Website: macys
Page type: payment
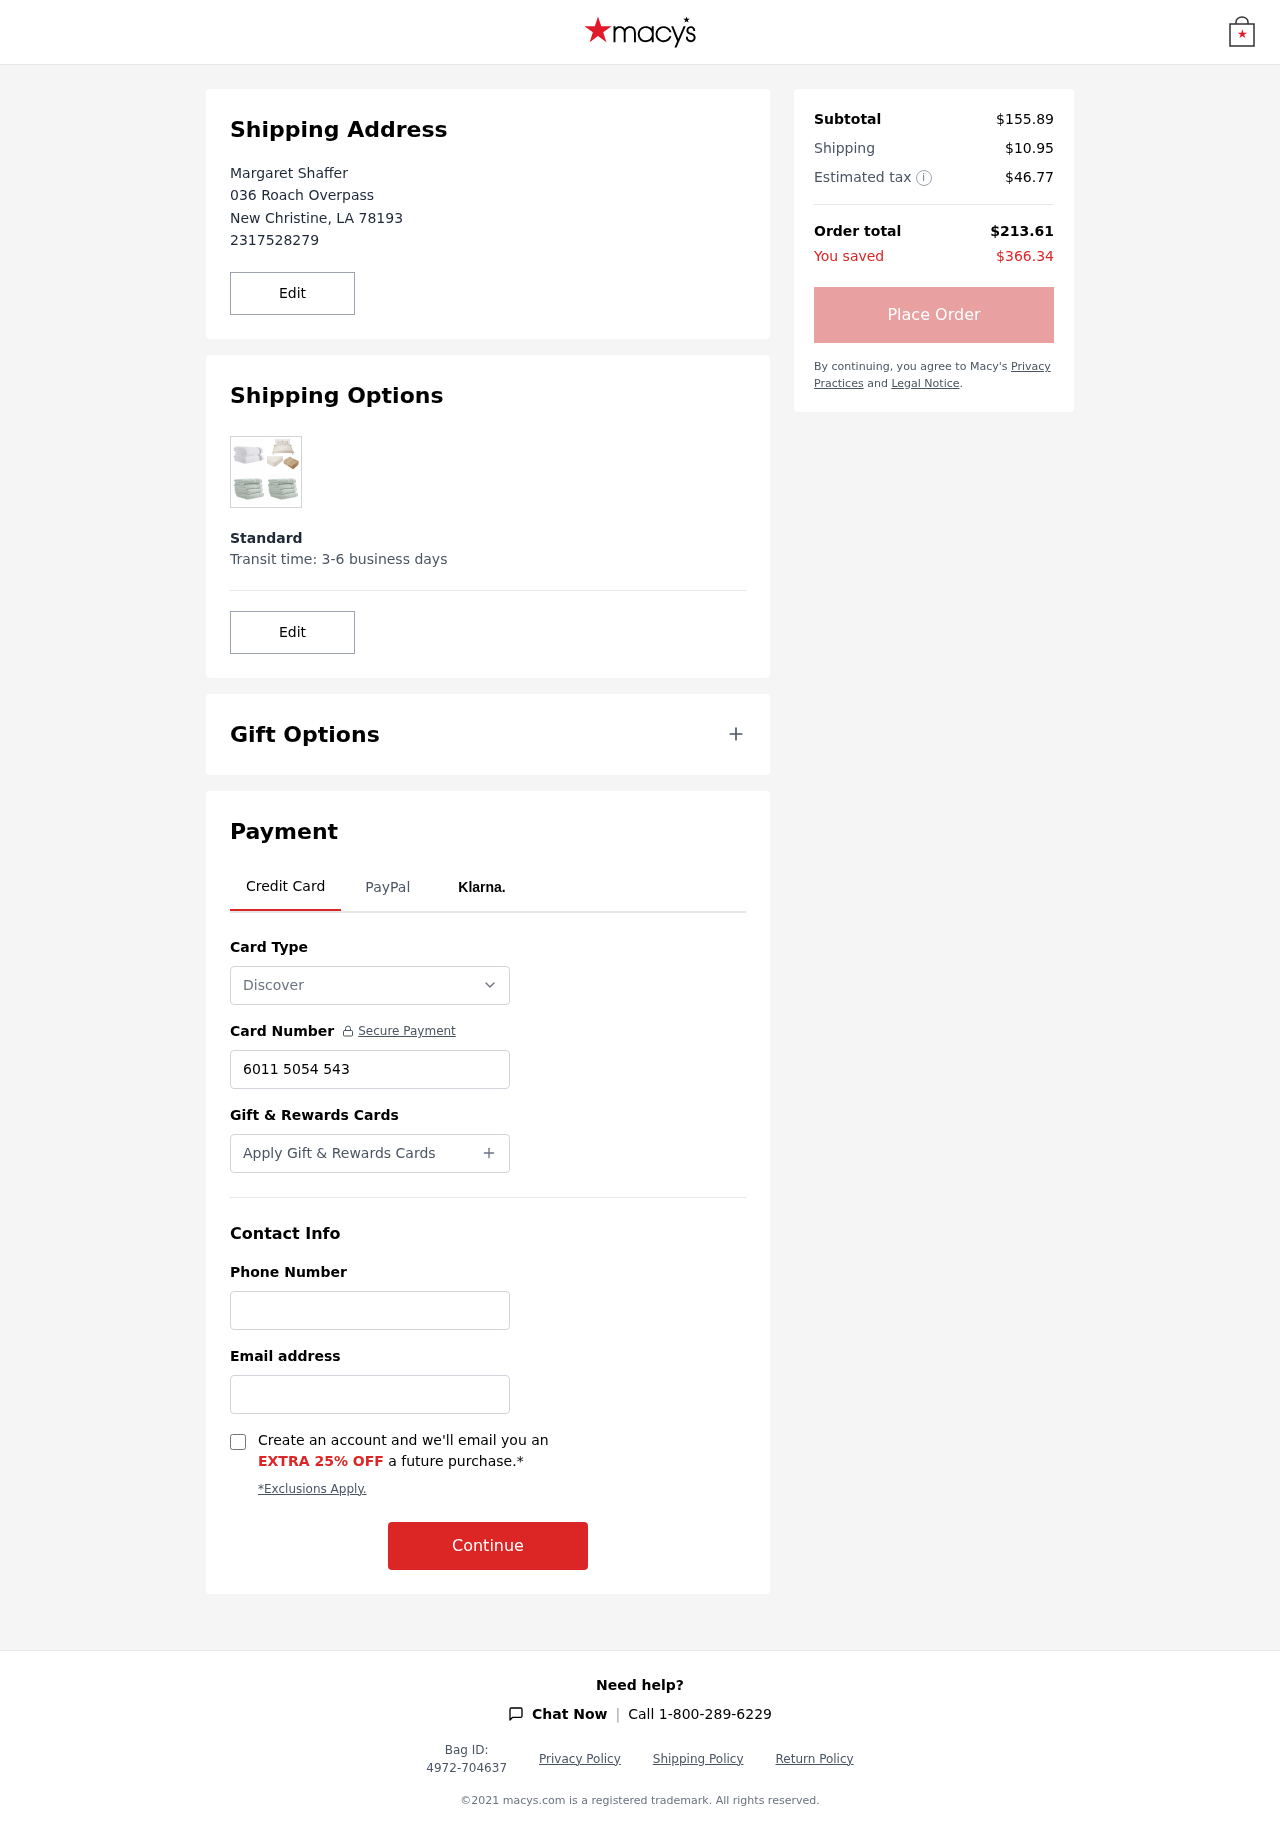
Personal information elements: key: PII_CARD_NUMBER
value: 6011 5054 5432 4585
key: PII_CARD_TYPE
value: Discover
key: PII_CITY
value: New Christine
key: PII_EMAIL
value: margaret_shaffer@gmail.com
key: PII_FULLNAME
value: Margaret Shaffer
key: PII_PHONE
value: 2317528279
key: PII_POSTCODE
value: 78193
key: PII_STATE_ABBR
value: LA
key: PII_STREET
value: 036 Roach Overpass
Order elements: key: ORDER_SUBTOTAL
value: $155.89
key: ORDER_SHIPPING_COST
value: $10.95
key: ORDER_TAX
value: $46.77
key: ORDER_TOTAL
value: $213.61
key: ORDER_SAVINGS
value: $366.34